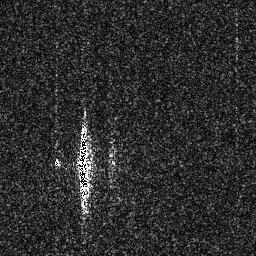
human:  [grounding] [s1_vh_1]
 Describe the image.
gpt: In the satellite image, there is  <ref>1 large ship </ref> <box>[[28, 48, 36, 82, 0]]</box> located at center.